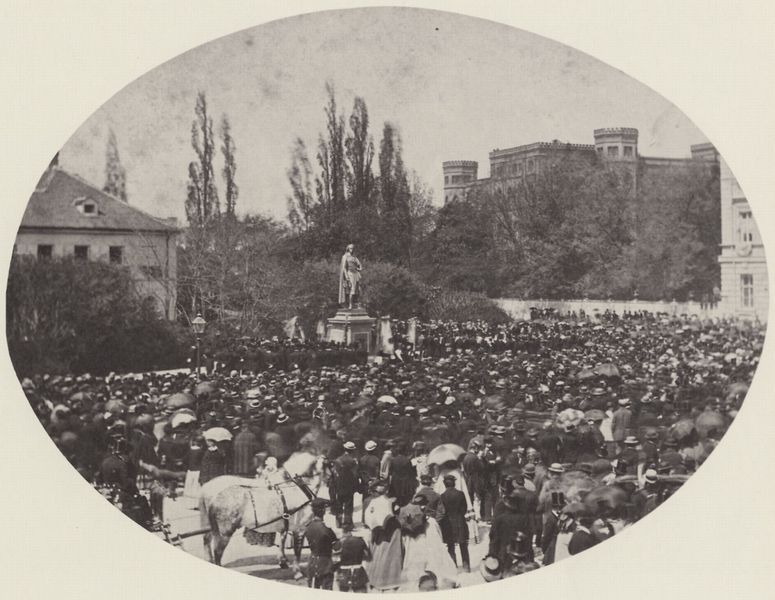
Titel: München, Maximiliansplatz, Ecke Brienner Straße - Feier am Schillerdenkmal
Künstler: Joseph Albert
Standort: Köln
Institution: Sammlung Wilde
Schlagwörter: baum, blätter, gruppe, himmel, laub, mann, schatten, weiß, bäume, frauen, landschaft, menschen, stadt, ausschnitt, damen, fenster, frankreich, grau, hüte, köpfe, laterne, männer, schwarz, dach, dame, gebäude, haus, park, schirm, schloss, fest, gesellschaft, herren, leute, masse, menge, versammlung, mensch, sockel, stehen, häuser, pappeln, sträucher, personen, england, oval, pferd, pferde, skulptur, statue, zypressen, zaumzeug, fassade, italien, zuschauer, rede, burd, leer, mauer, winter, kutsche, platz, deutsch, podest, warten, gestalt, zinnen, foto, fotografie, photographie, burg, medaillon, türme, münchen, palast, denkmal, festung, schwarz-weiss, revolution, demo, demonstration, auflauf, kundgebung, schirme, treffen, menschenmenge, schimmel, photo, walmdach, huldigung, umzug, gaube, mittelpunkt, parade, pferdegespann, anbetung, gespann, fotographie, einweihung, standbild, zugtier, monument, dachluke, europa, lange kleider, paare, sonnenschirme, pferdewagen, zweispänner, kastell, studenten, massen, menschenauflauf, aufmarsch, eröffnung, denkmaleinweihung, event, lichjt, neugierige, queroval, skuplptur, sonnenschirm - regenschirm, pderf, sonnenschrm